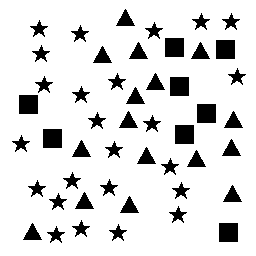
Squares: 8
Triangles: 16
Stars: 24
Total shapes: 48